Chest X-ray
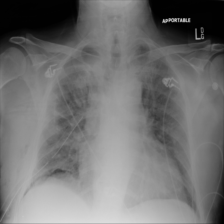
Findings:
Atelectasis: negative
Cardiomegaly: negative
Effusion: negative
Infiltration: negative
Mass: negative
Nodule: negative
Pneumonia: negative
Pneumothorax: positive
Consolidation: negative
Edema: negative
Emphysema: positive
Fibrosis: negative
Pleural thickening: negative
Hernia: negative